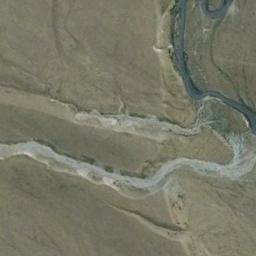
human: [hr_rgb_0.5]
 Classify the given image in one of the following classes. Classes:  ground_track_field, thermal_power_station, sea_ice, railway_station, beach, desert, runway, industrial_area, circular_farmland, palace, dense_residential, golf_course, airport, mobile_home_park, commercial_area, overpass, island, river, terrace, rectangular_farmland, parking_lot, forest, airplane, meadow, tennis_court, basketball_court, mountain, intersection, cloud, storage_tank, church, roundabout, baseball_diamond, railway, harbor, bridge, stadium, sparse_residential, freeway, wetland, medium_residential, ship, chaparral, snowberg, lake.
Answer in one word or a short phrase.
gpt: desert